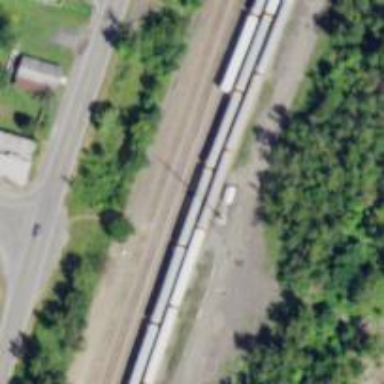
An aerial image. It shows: Railway siding for service.